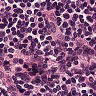
Metastatic tissue present: no